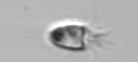
Label: Balanion